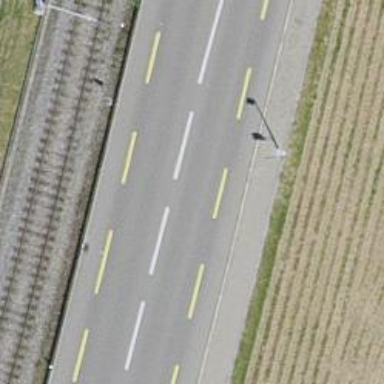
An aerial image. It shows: Secondary road with asphalt surface. The road has designated cycle lane on the left and sidewalk.